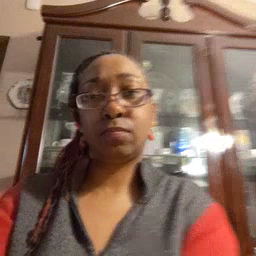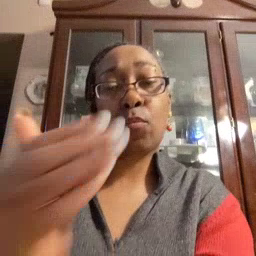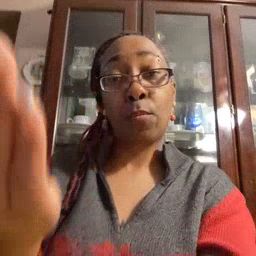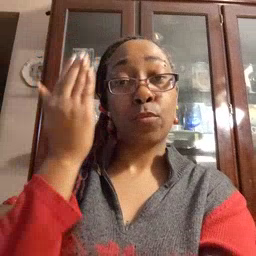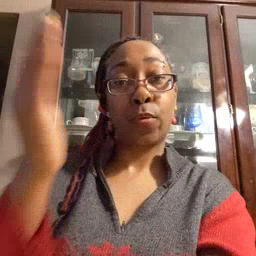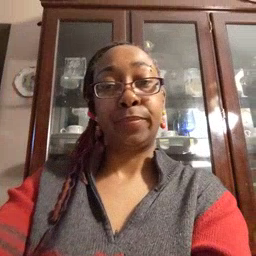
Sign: morning